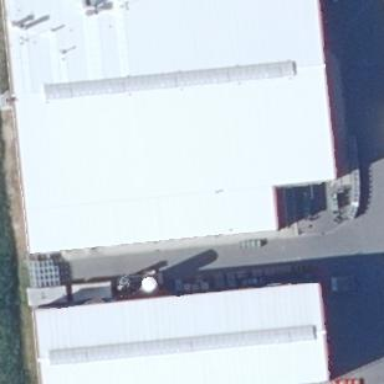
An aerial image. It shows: Industrial building.